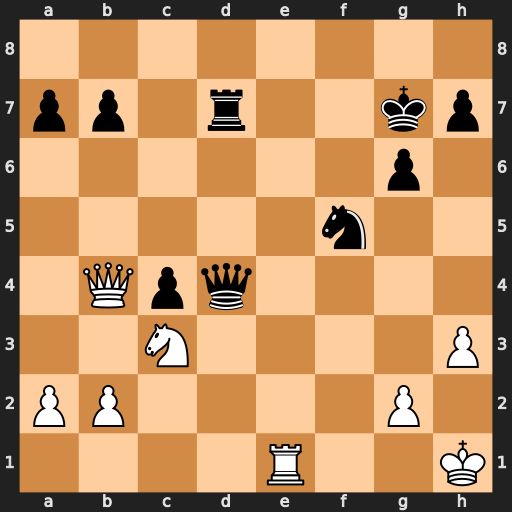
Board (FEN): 8/pp1r2kp/6p1/5n2/1Qpq4/2N4P/PP4P1/4R2K
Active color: w
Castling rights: -
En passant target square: -
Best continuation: Rd1 Qxd1+ Nxd1 Rxd1+ Kh2